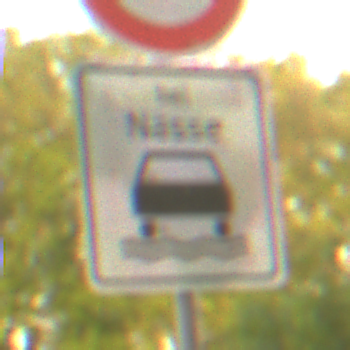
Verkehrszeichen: BeiNaesse
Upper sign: Geschwindigkeit80
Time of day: SunriseSunset
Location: Outdoor (RoadRail)
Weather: Clear
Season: NotSpecified
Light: Natural